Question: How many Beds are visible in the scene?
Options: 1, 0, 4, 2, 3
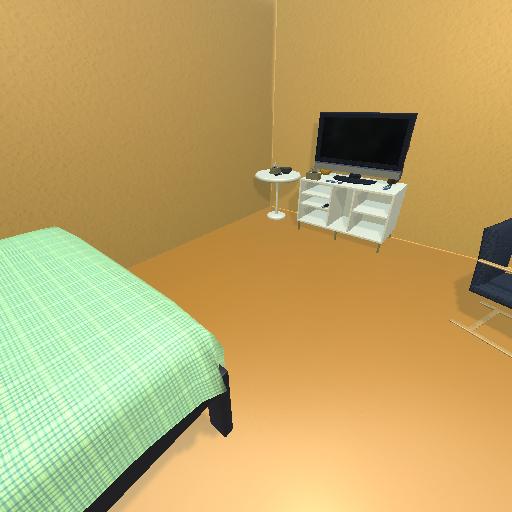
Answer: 1